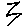
Label: zigzag